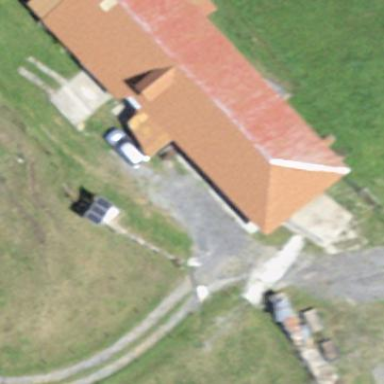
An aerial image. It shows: Farmyard area.